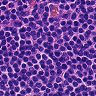
Metastatic tissue present: no